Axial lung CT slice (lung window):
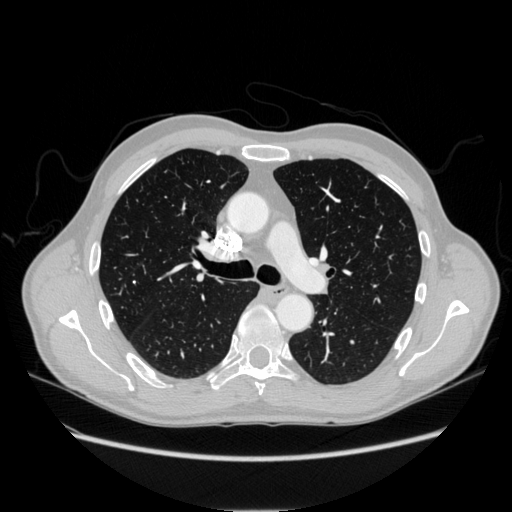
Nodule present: no